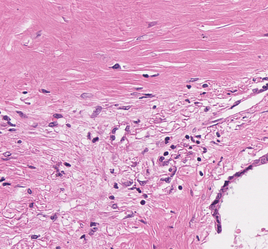
Tumor epithelial tissue: no
Tumor-associated stroma tissue: yes
Normal tissue: no